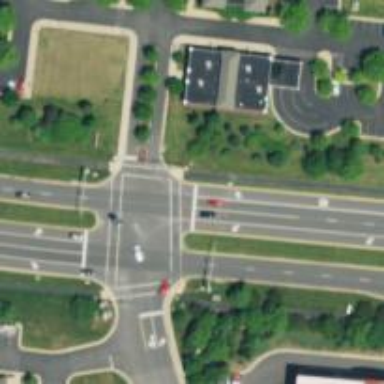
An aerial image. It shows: Crossing with line markings on the road.